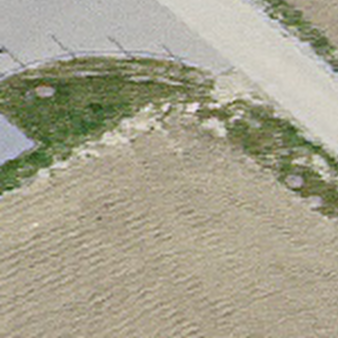
Label: other